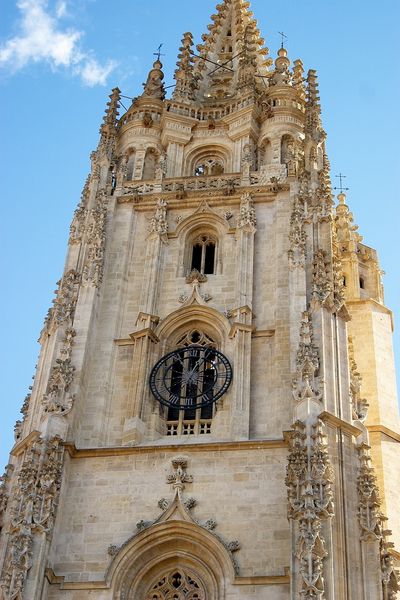
Titel: Kathedrale von Oviedo
Standort: Oviedo, Kathedrale (EU - E)
Schlagwörter: himmel, wolken, kirchturm, ocker, fenster, hell, säulen, architektur, stein, kirche, spitzen, gotik, turm, spanien, farbig, bogen, fassade, backstein, rundbogen, romantik, architecture, balcony, blue, church, religious, white, window, gold, windows, yellow, verzierung, uhr, foto, eingang, kreuz, dom, kugel, sonnig, portal, glas, sandstein, gotisch, cloud, clouds, roman, sky, stone, sand, tower, spanish, streben, ziffernblatt, cross, photo, foro, masswerk, clock, door, turmuhr, marble, italy, fialen, cathedral, gotteshaus, gate, biforium, gallery, gothic, windos, elegant, steeple, maßwerkfenster, gargoyles, pillar, chruch, high, decorations, 구름, 성, 맑은 하늘, 구름이 거의 없음, 뾰족한 성, 시계, 관광지, 웅장함, steepel